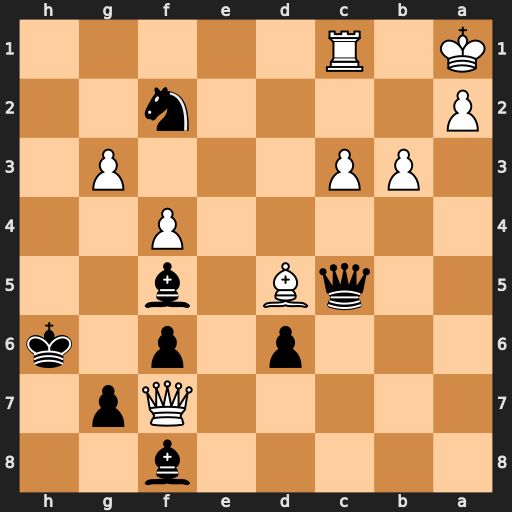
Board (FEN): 5b2/5Qp1/3p1p1k/2qB1b2/5P2/1PP3P1/P4n2/K1R5
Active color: b
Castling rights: -
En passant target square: -
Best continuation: Qe3 Rh1+ Nxh1